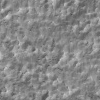
Atmospheric dust classification: not_dusty